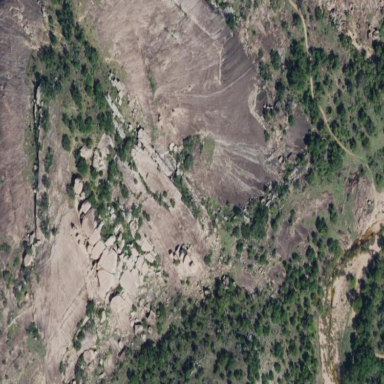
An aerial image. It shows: Large rock landmark in terrain covered with bare rocks.